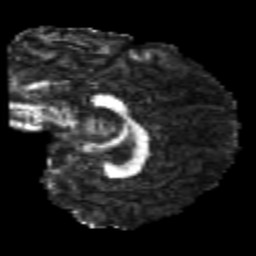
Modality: FA
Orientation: sagittal
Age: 21
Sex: male
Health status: healthy
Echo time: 0.074 s